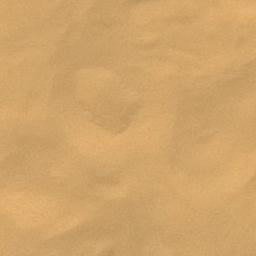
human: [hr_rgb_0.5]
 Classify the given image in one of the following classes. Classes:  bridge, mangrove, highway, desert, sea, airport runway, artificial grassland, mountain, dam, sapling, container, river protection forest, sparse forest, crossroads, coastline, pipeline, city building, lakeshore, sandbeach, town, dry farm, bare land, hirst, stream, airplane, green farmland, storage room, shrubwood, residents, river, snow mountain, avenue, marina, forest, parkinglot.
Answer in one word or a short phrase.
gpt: desert